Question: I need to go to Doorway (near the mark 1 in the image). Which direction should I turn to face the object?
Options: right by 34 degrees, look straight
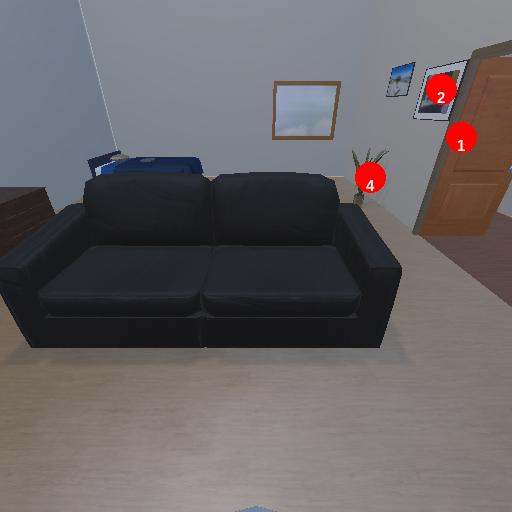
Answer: right by 34 degrees